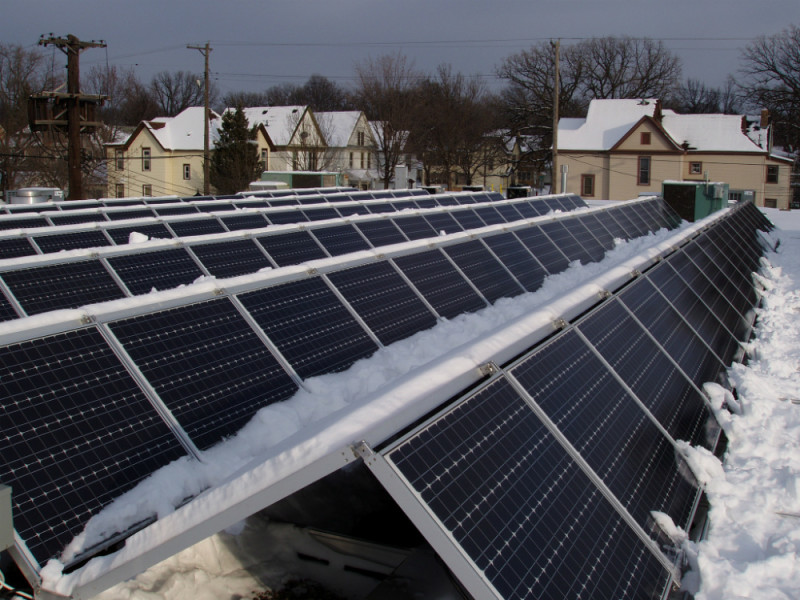
Label: Snow-Covered